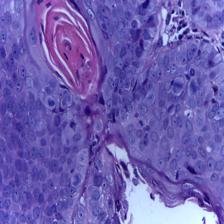
Diagnosis: OSCC